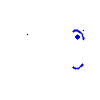
Particle: pion